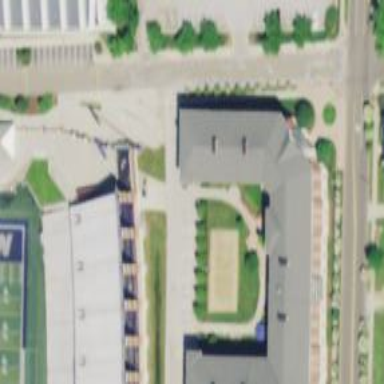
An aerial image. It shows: Dormitory building.